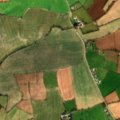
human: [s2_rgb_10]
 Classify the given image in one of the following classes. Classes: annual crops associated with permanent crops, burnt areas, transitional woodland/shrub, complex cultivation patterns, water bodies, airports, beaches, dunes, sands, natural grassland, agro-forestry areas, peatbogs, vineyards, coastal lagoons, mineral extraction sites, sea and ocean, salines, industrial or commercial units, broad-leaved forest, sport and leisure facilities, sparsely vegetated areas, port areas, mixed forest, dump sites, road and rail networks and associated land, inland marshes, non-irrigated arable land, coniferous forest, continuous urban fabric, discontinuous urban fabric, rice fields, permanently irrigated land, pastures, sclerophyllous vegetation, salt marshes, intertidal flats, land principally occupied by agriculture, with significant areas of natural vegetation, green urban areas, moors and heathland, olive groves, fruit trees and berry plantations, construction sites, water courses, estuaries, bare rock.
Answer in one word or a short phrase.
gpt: non-irrigated arable land, pastures